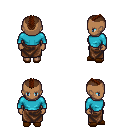
a pixel art fantasy rpg character, female body template, human, dark skin, teal long-sleeve shirt, robe skirt, brown short mohawk hairstyle, brown slippers, four views (front, back, left, right), 2x2 character sprite sheet, small pixel art, hard edges, no anti-aliasing